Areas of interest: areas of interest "Noah Joy Water World"
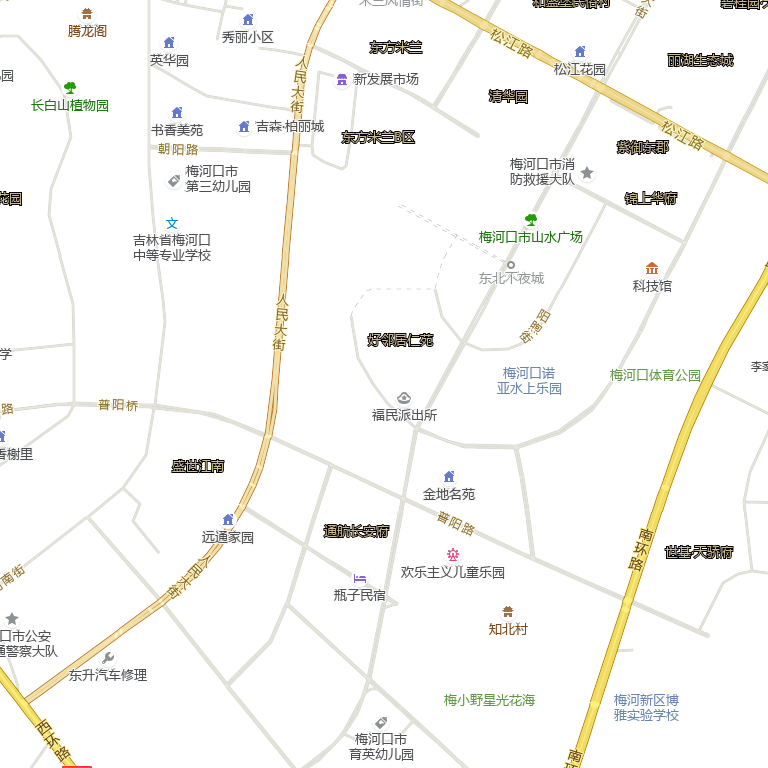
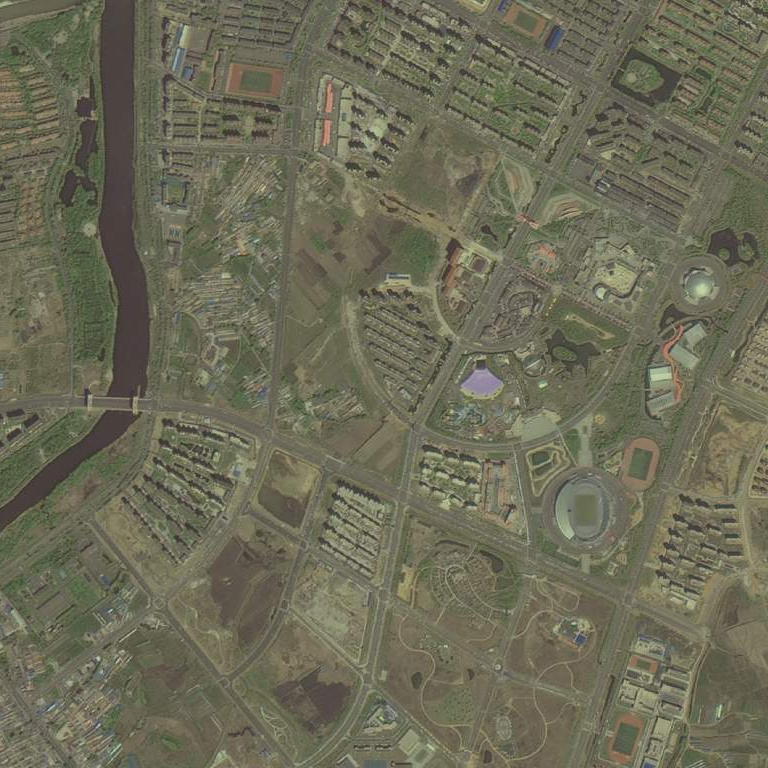